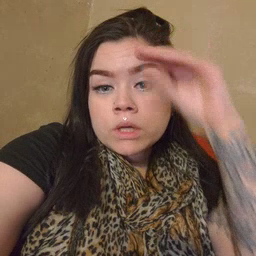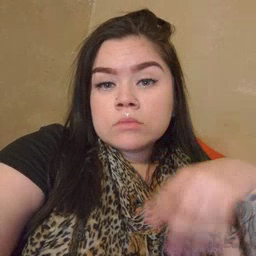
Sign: boy